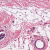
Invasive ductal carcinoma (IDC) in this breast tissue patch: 0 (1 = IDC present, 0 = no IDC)